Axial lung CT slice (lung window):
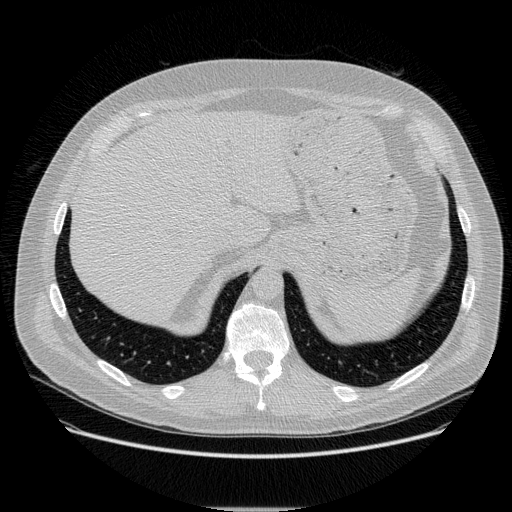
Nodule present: no